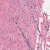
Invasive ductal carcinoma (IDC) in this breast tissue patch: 0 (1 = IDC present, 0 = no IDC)